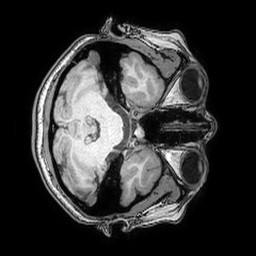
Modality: T1w
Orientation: axial
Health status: ill
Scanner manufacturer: philips
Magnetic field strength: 3 T
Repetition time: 0.007 s
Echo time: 0.0035 s